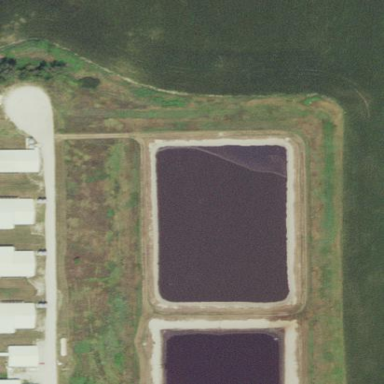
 creating natural and serene environment."